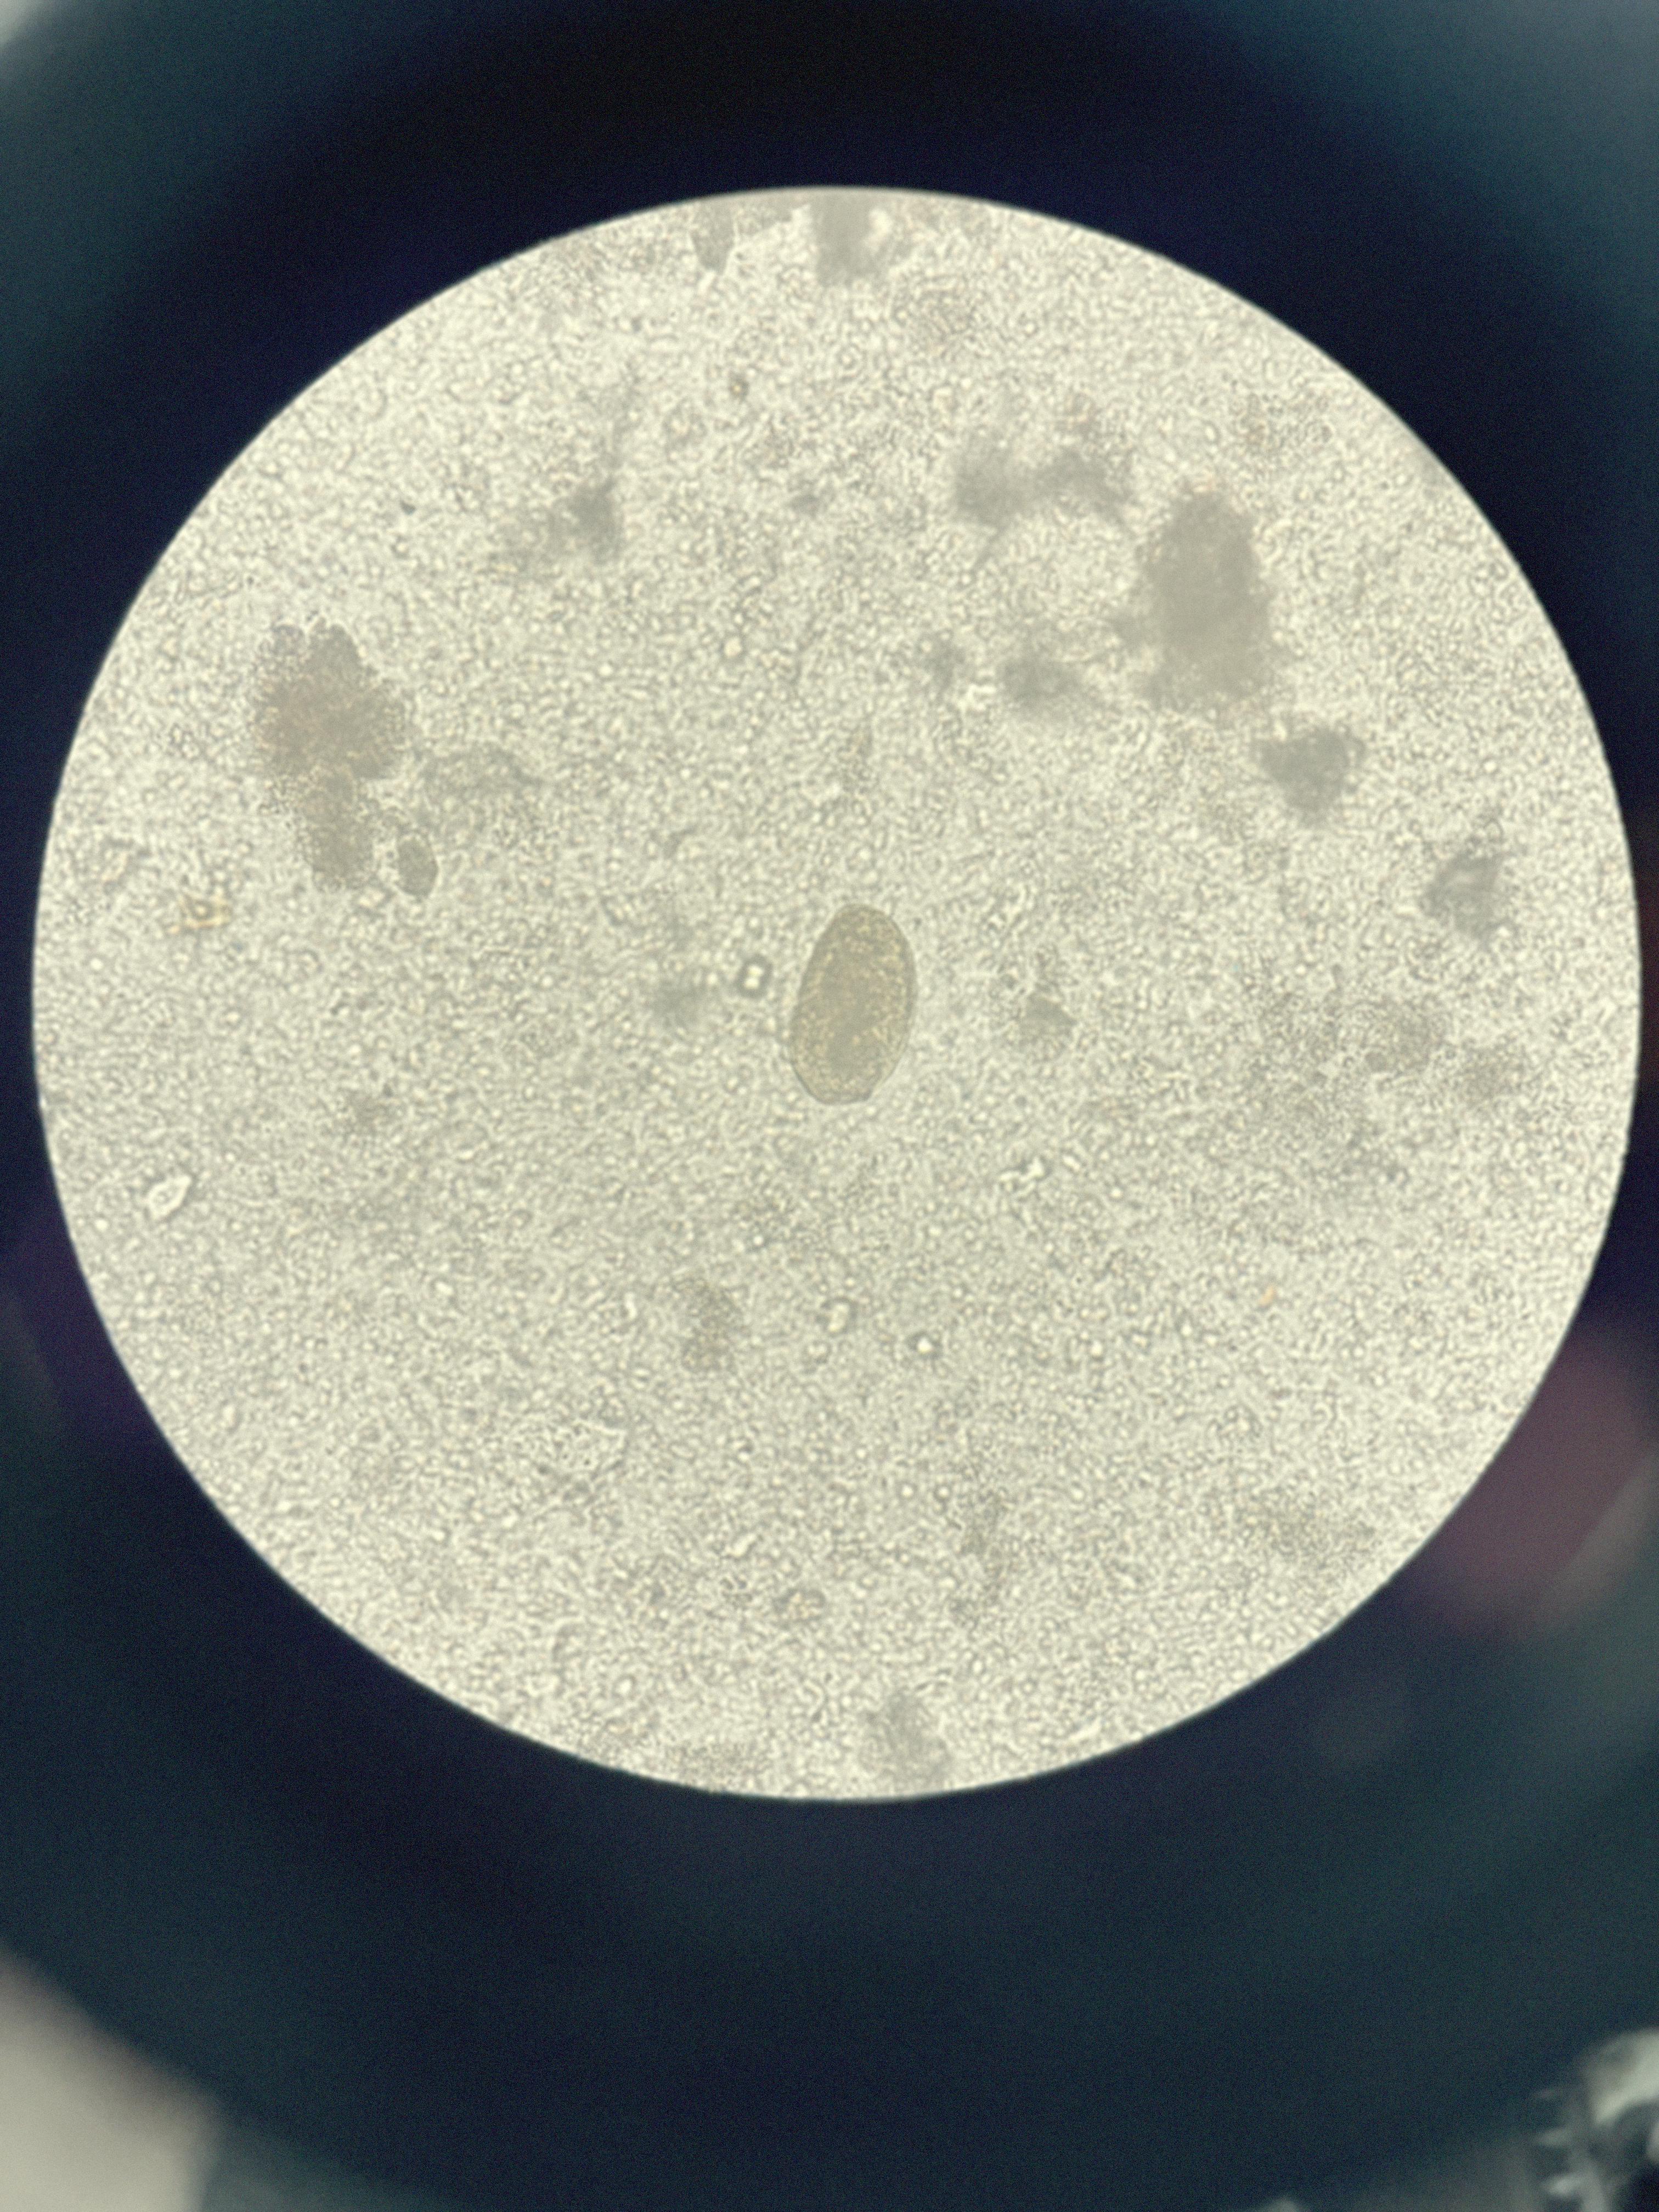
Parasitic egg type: Paragonimus spp